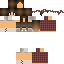
A female human skin with medium skin, wearing brown long hair dressed in a blue hoodie and brown pants, featuring a closed mouth.